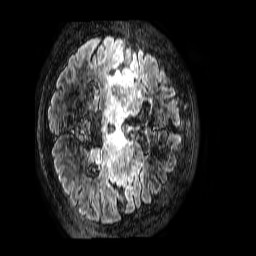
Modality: FLAIR
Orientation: axial
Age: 72
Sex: female
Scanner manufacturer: philips
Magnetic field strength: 1.5 T
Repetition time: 4.8 s
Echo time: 0.3 s